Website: bh-photo
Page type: order-tracking
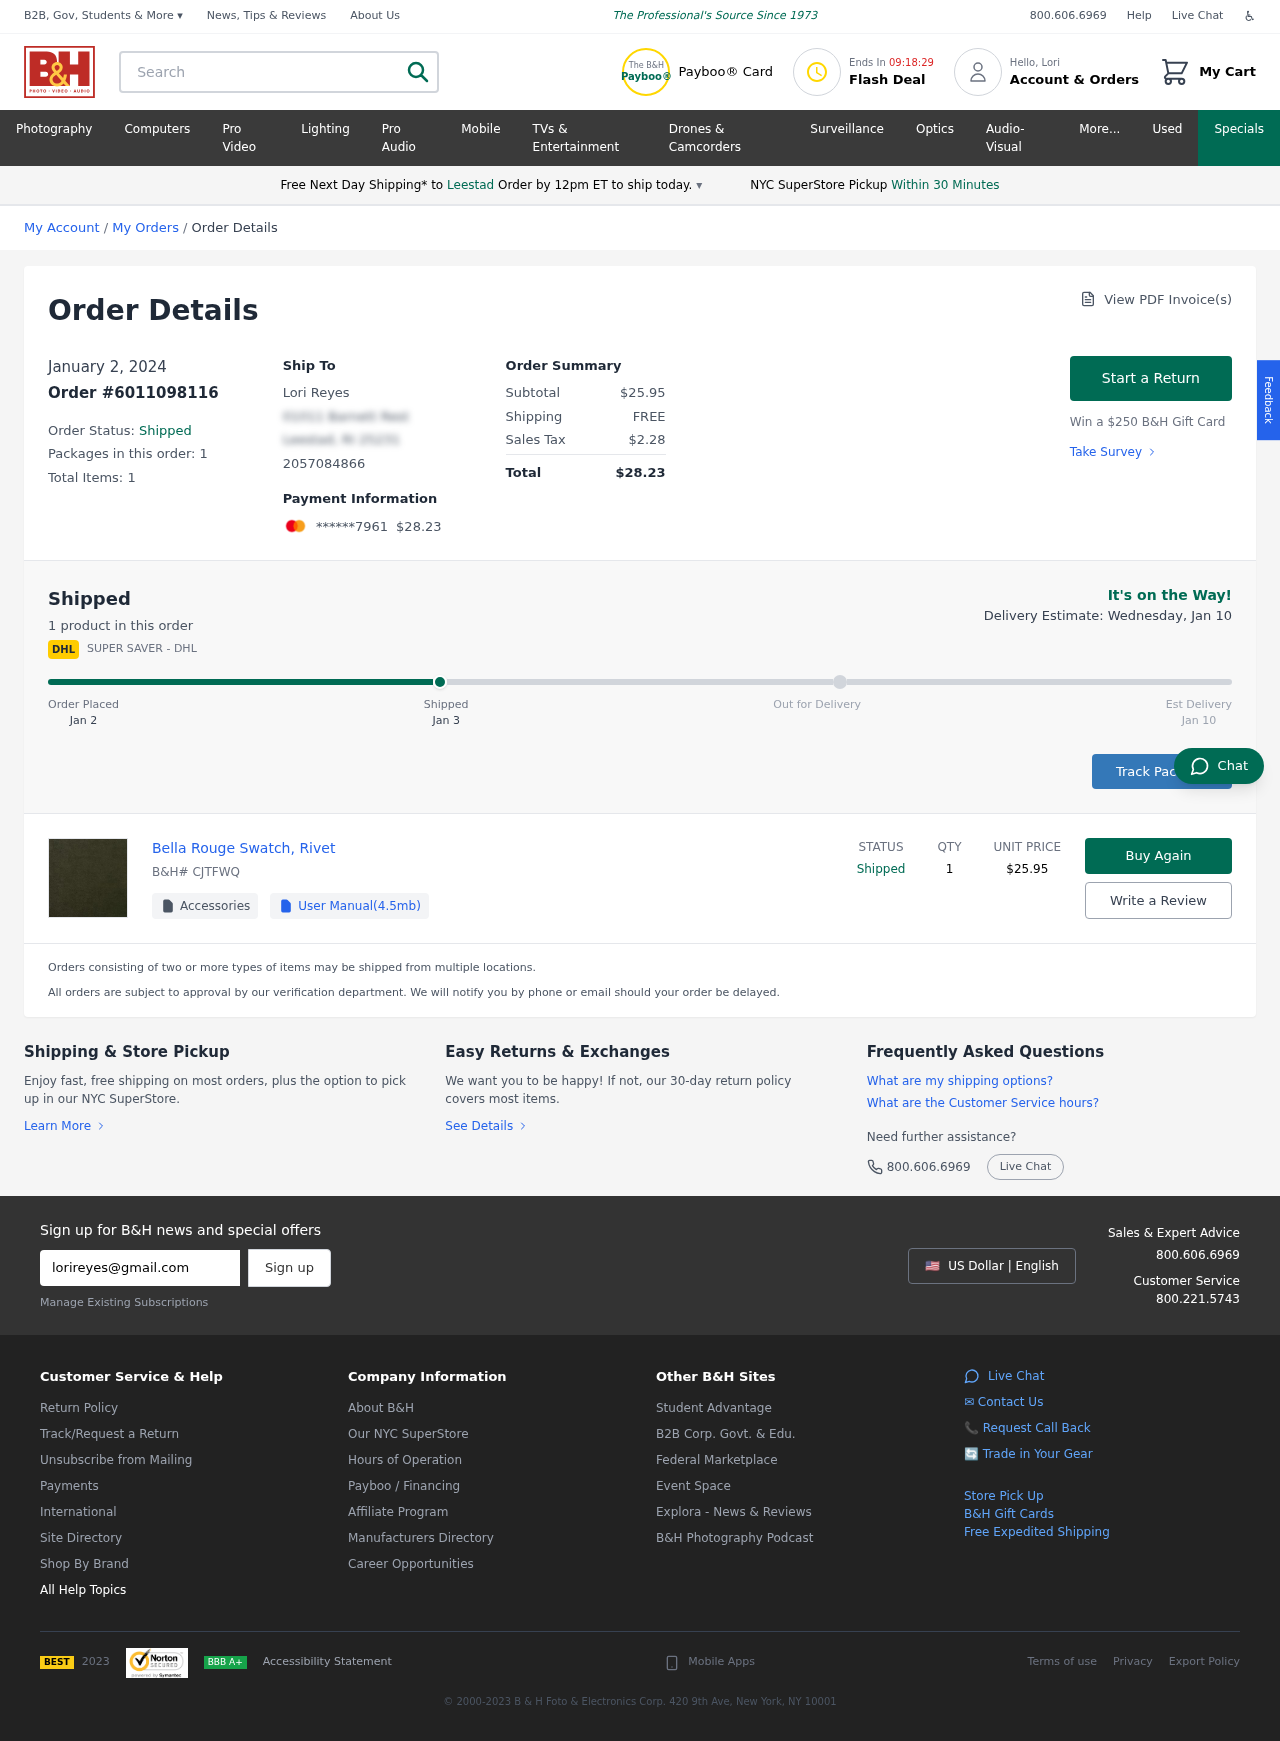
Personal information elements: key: PII_CARD_LAST4
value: ******7961
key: PII_CITY
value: Leestad
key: PII_EMAIL
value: lorireyes@gmail.com
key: PII_FIRSTNAME
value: Lori
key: PII_FULLNAME
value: Lori Reyes
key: PII_PHONE
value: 2057084866
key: PII_STREET
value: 01011 Barnett Rest
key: PII_CITY_STATE_ZIP
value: Leestad, RI 25231
Product elements: key: PRODUCT1_NAME
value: Bella Rouge Swatch, Rivet
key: PRODUCT1_PRICE
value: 25.95
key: PRODUCT1_QUANTITY
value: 1
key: PRODUCT1_SKU
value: CJTFWQ
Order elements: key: ORDER_DATE
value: Jan 2
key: ORDER_DATE
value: January 2, 2024
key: ORDER_ID
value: Order #6011098116
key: ORDER_NUM_PACKAGES
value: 1
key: ORDER_NUM_ITEMS
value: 1
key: ORDER_NUM_ITEMS
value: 1 product
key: ORDER_TOTAL
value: $28.23
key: ORDER_SUBTOTAL
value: $25.95
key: ORDER_SHIPPING_COST
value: FREE
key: ORDER_TAX
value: $2.28
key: ORDER_DELIVERY_DATE
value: Jan 10
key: ORDER_DELIVERY_DATE
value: Delivery Estimate: Wednesday, Jan 10
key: ORDER_SHIPPING_DATE
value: Jan 3
Search elements: key: HEADER_SEARCH
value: Search